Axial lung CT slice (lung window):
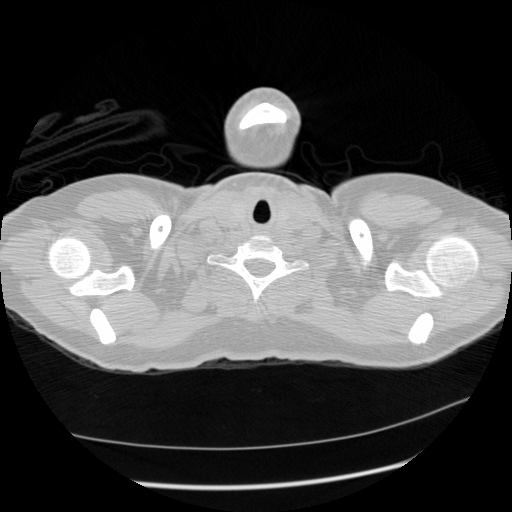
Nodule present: no